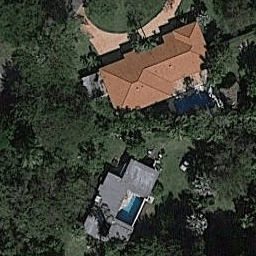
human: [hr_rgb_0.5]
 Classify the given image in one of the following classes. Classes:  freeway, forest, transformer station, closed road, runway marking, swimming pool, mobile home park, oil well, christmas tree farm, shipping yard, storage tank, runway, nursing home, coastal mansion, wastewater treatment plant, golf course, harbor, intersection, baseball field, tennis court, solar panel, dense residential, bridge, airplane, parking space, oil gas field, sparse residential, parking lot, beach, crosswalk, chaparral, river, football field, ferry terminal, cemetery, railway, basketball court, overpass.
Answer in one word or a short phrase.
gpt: sparse residential